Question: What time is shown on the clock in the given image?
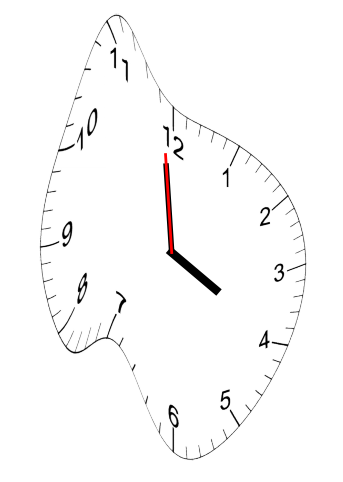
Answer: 03:58:59